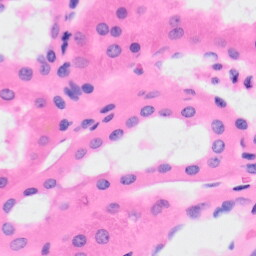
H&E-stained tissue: Kidney